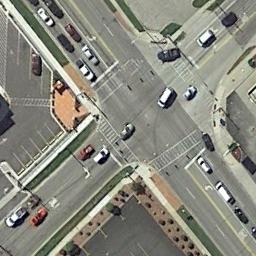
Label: intersection